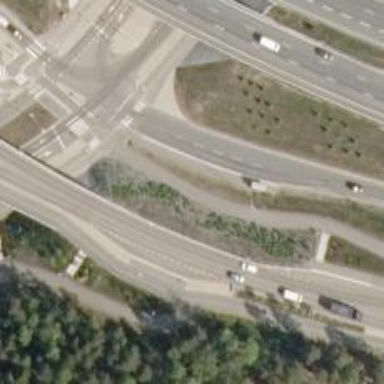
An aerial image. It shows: Trunk link road with asphalt surface. The road has functional class of tertiary.